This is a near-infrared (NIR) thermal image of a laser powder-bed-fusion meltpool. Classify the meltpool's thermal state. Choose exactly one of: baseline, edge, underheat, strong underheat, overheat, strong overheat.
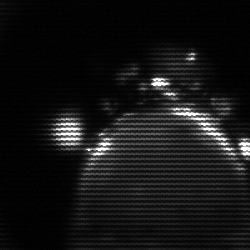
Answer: edge